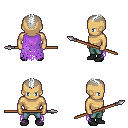
a pixel art fantasy rpg character, male body template, human, tanned skin, maroon tattered cape, teal pants, white short mohawk hairstyle, black shoes, spear, four views (front, back, left, right), 2x2 character sprite sheet, small pixel art, hard edges, no anti-aliasing